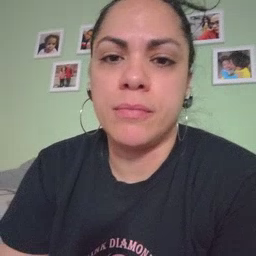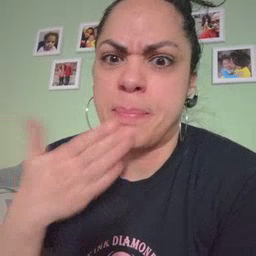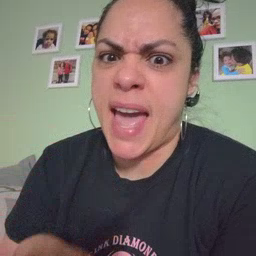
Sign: bad